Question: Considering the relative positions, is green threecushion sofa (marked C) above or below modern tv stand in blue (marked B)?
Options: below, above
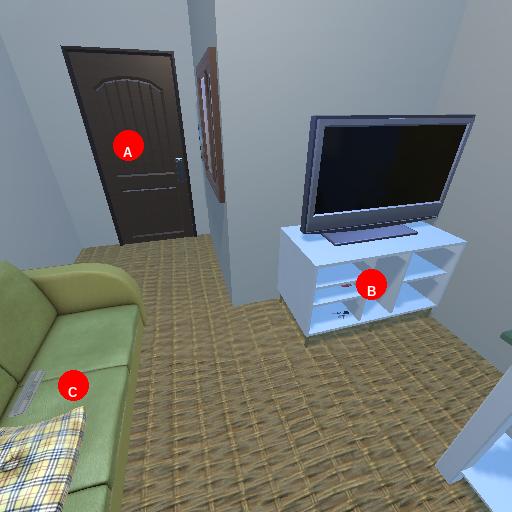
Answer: below